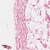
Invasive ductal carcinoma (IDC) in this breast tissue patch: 0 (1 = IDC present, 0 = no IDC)